Sex: M
Age: 78
Scanner: Avanto
Primary tumour origin: Non-Small Cell Lung Cancer
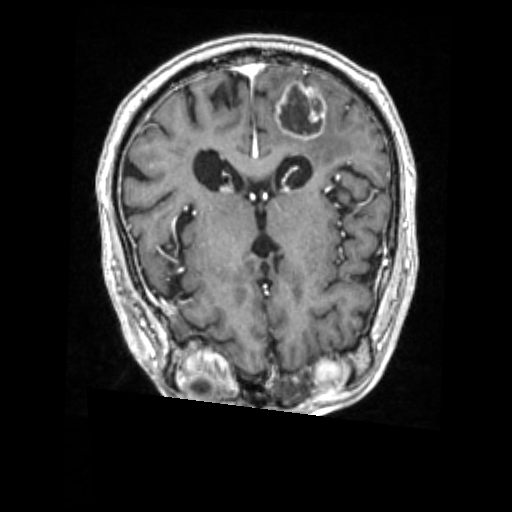
Segmented lesion volume (cc): 13.195
Number of lesion components: 1